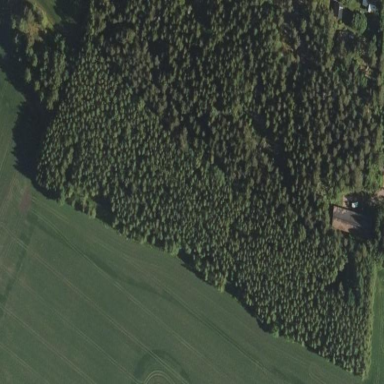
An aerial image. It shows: Forest with deciduous trees.